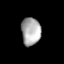
Tissue: lung
Cell type: Endothelial cells
Senescence score: 0.6598
Nuclear area (px): 525
Mean DAPI intensity: 170.863